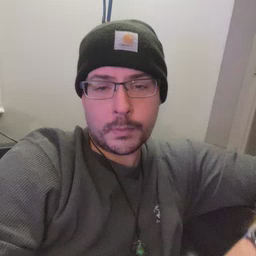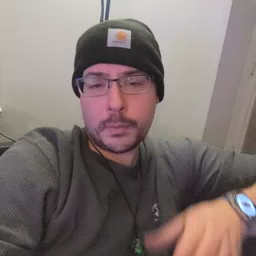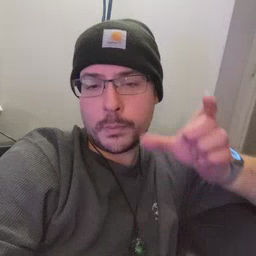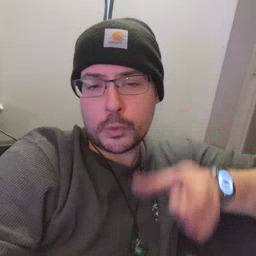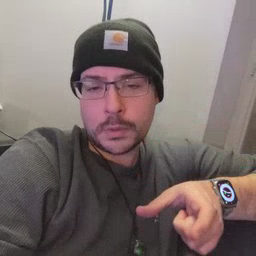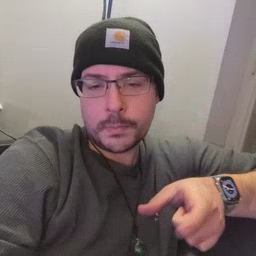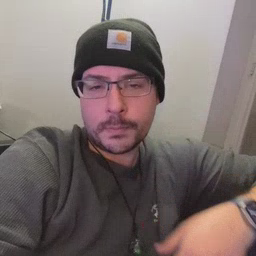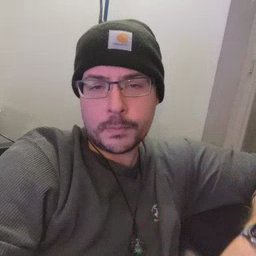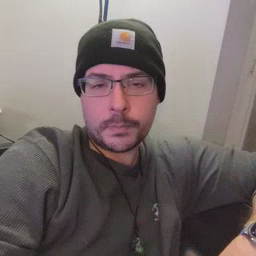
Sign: person